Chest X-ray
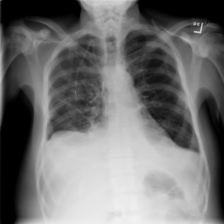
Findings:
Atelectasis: negative
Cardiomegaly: negative
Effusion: positive
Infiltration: negative
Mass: negative
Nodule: negative
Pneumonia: negative
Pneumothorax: negative
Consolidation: negative
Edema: negative
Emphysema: negative
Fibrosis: negative
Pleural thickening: negative
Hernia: negative